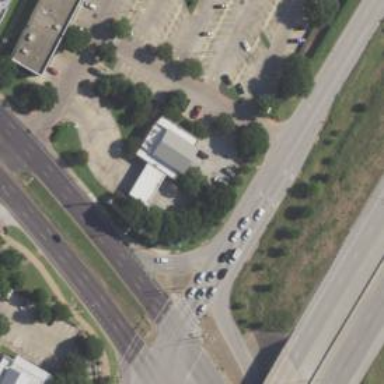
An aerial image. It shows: Secondary road with asphalt surface and frontage road.